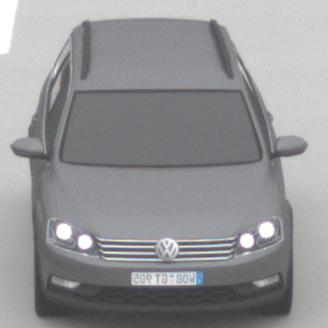
Make: VW
Model: Passat Alltrack 1.8 TSI
Detailed model: Passat (B7) Alltrack
Model produced from: 2012/03
Model produced until: 2013/06
Doors: 5
Color: gray
Road condition: dry road
Daytime: midday
Contrast: low contrast